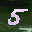
Label: 5